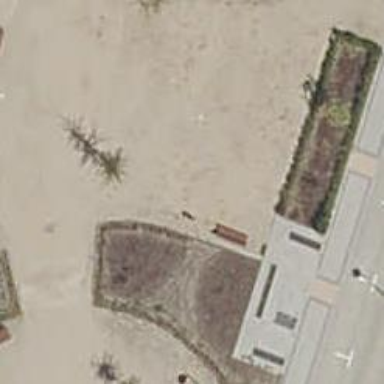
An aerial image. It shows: Bench.